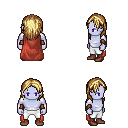
a pixel art fantasy rpg character, male body template, dark elf, purple skin, maroon cape, white pants, blonde long hairstyle, cloth bracers, brown shoes, four views (front, back, left, right), 2x2 character sprite sheet, small pixel art, hard edges, no anti-aliasing